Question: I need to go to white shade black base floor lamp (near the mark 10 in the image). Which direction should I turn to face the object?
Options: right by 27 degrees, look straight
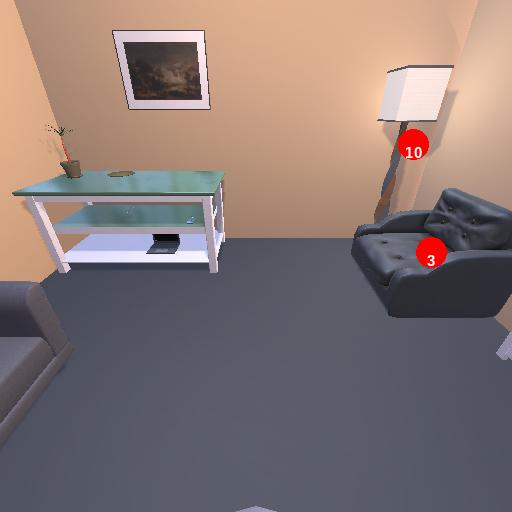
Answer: right by 27 degrees